Field crop: maize
Growth stage: 2
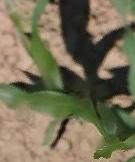
Species: maize